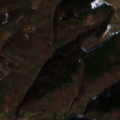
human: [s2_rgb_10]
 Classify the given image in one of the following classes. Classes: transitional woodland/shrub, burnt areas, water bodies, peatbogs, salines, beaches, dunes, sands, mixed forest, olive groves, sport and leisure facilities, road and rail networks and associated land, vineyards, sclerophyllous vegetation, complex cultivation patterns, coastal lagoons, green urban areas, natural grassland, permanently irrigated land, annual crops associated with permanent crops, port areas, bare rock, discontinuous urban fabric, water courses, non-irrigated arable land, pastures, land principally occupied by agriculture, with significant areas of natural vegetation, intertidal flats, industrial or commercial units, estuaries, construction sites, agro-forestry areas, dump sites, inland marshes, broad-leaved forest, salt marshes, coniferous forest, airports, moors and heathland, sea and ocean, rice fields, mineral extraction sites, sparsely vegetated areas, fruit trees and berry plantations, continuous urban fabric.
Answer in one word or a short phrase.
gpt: broad-leaved forest, coniferous forest, mixed forest, natural grassland, transitional woodland/shrub